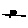
Label: flower